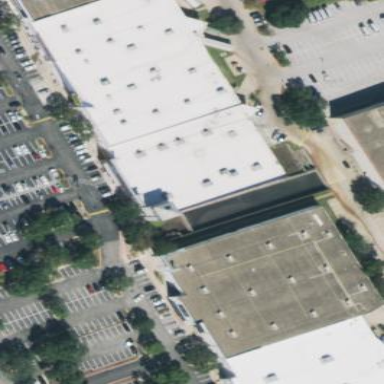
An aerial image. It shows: Retail building.